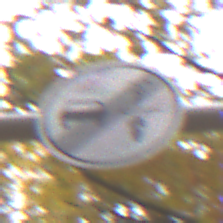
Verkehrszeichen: EndeVerbotUeberholenEinspurigeFahrzeuge
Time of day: Midday
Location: Outdoor (Nature)
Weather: Overcast
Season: NotSpecified
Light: Natural